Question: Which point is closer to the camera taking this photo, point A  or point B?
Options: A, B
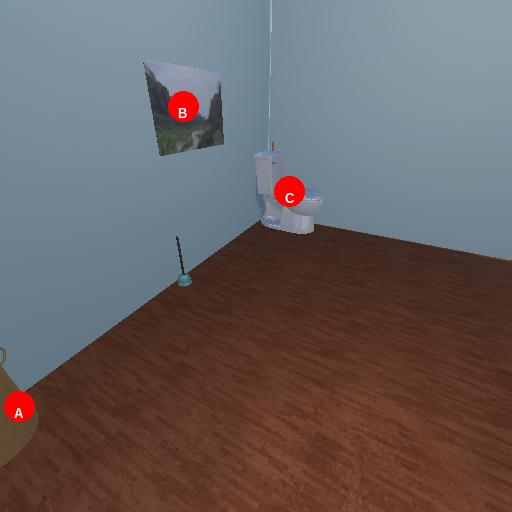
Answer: A